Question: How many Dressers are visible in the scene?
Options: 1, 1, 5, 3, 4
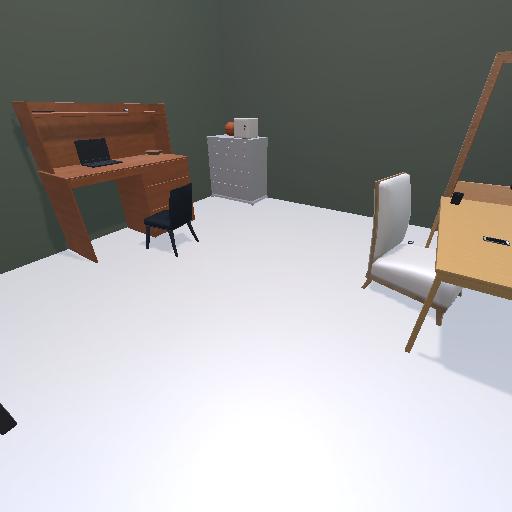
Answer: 1